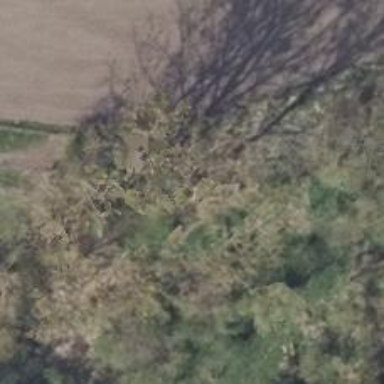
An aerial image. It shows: Row of deciduous broadleaved trees.